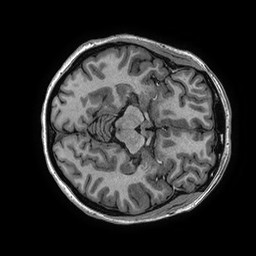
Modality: T1w
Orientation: axial
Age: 34
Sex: female
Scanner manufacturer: ge
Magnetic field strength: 3 T
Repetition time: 0.006952 s
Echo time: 0.00292 s